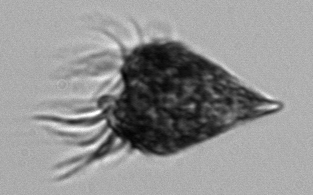
Label: Strombidium_wulffi